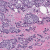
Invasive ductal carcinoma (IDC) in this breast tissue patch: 0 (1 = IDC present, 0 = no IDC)